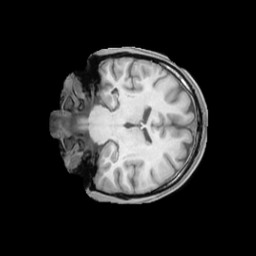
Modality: T1w
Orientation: coronal
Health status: ill
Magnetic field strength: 3 T